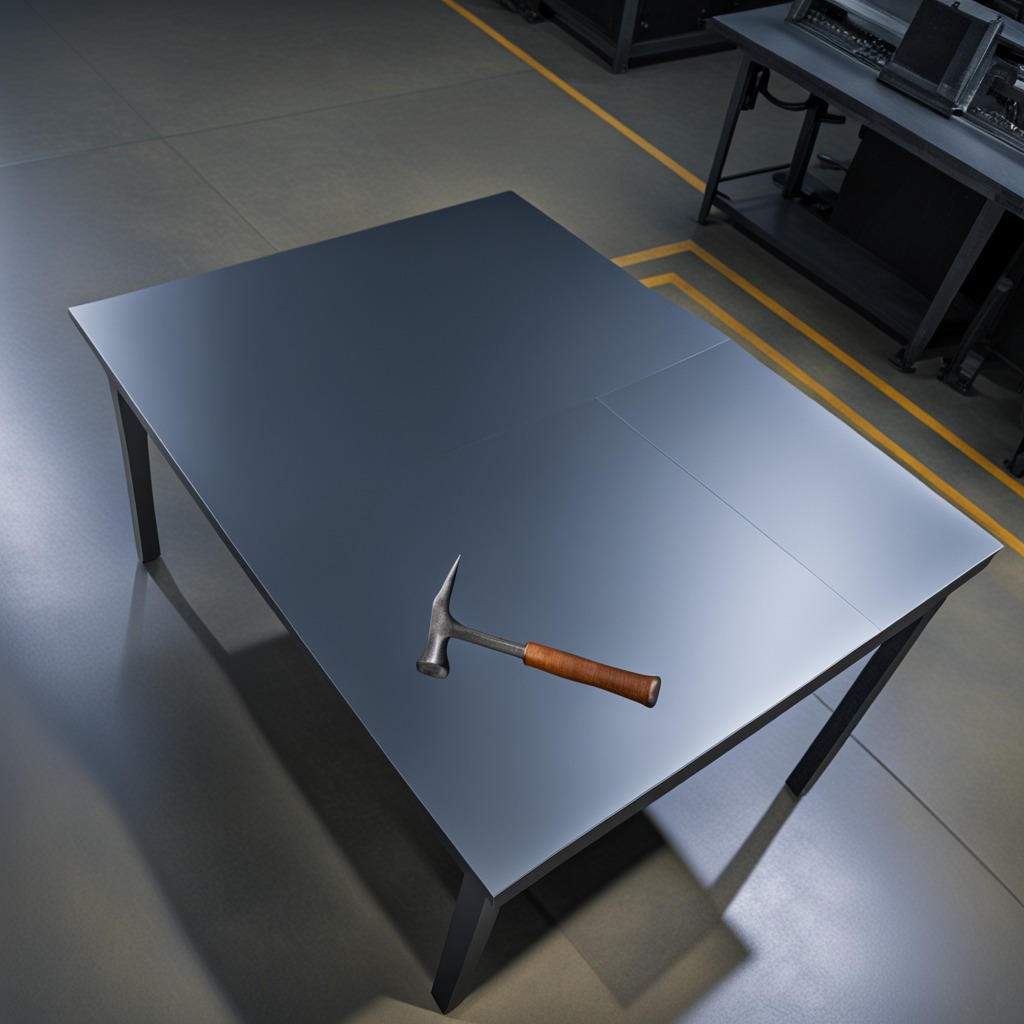
A hammer is lying on the tabletop.